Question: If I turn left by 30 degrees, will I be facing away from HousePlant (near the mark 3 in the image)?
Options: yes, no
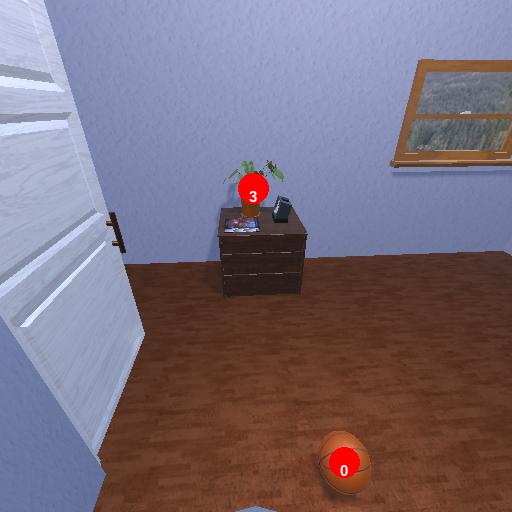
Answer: yes